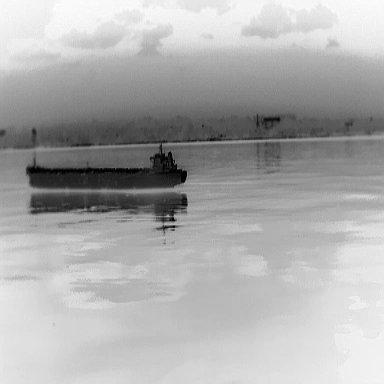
There is a liner in the infrared image.